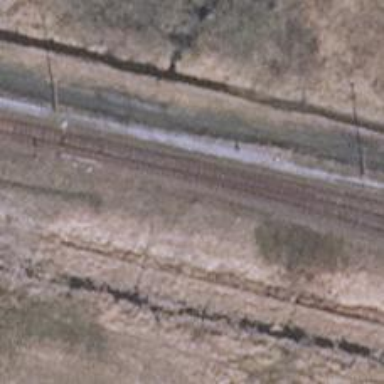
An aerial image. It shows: Railway switch with the turnout on the right side.